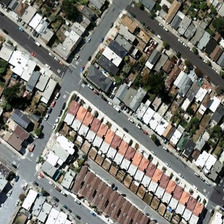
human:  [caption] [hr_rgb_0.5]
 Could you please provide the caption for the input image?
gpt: many buildings and some green trees are in two sides of four roads in a dense residential area .

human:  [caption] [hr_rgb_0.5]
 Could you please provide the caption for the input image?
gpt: many buildings and some green trees are in two sides of four roads in a dense residential area .

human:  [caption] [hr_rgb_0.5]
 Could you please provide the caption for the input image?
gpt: many buildings and some green trees are in two sides of four roads in a dense residential area .

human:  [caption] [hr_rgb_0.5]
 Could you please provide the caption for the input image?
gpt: many buildings and some green trees are in two sides of four roads in a dense residential area .

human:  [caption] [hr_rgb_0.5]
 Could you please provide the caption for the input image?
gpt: many buildings and some green trees are in two sides of four roads in a dense residential area .